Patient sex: M
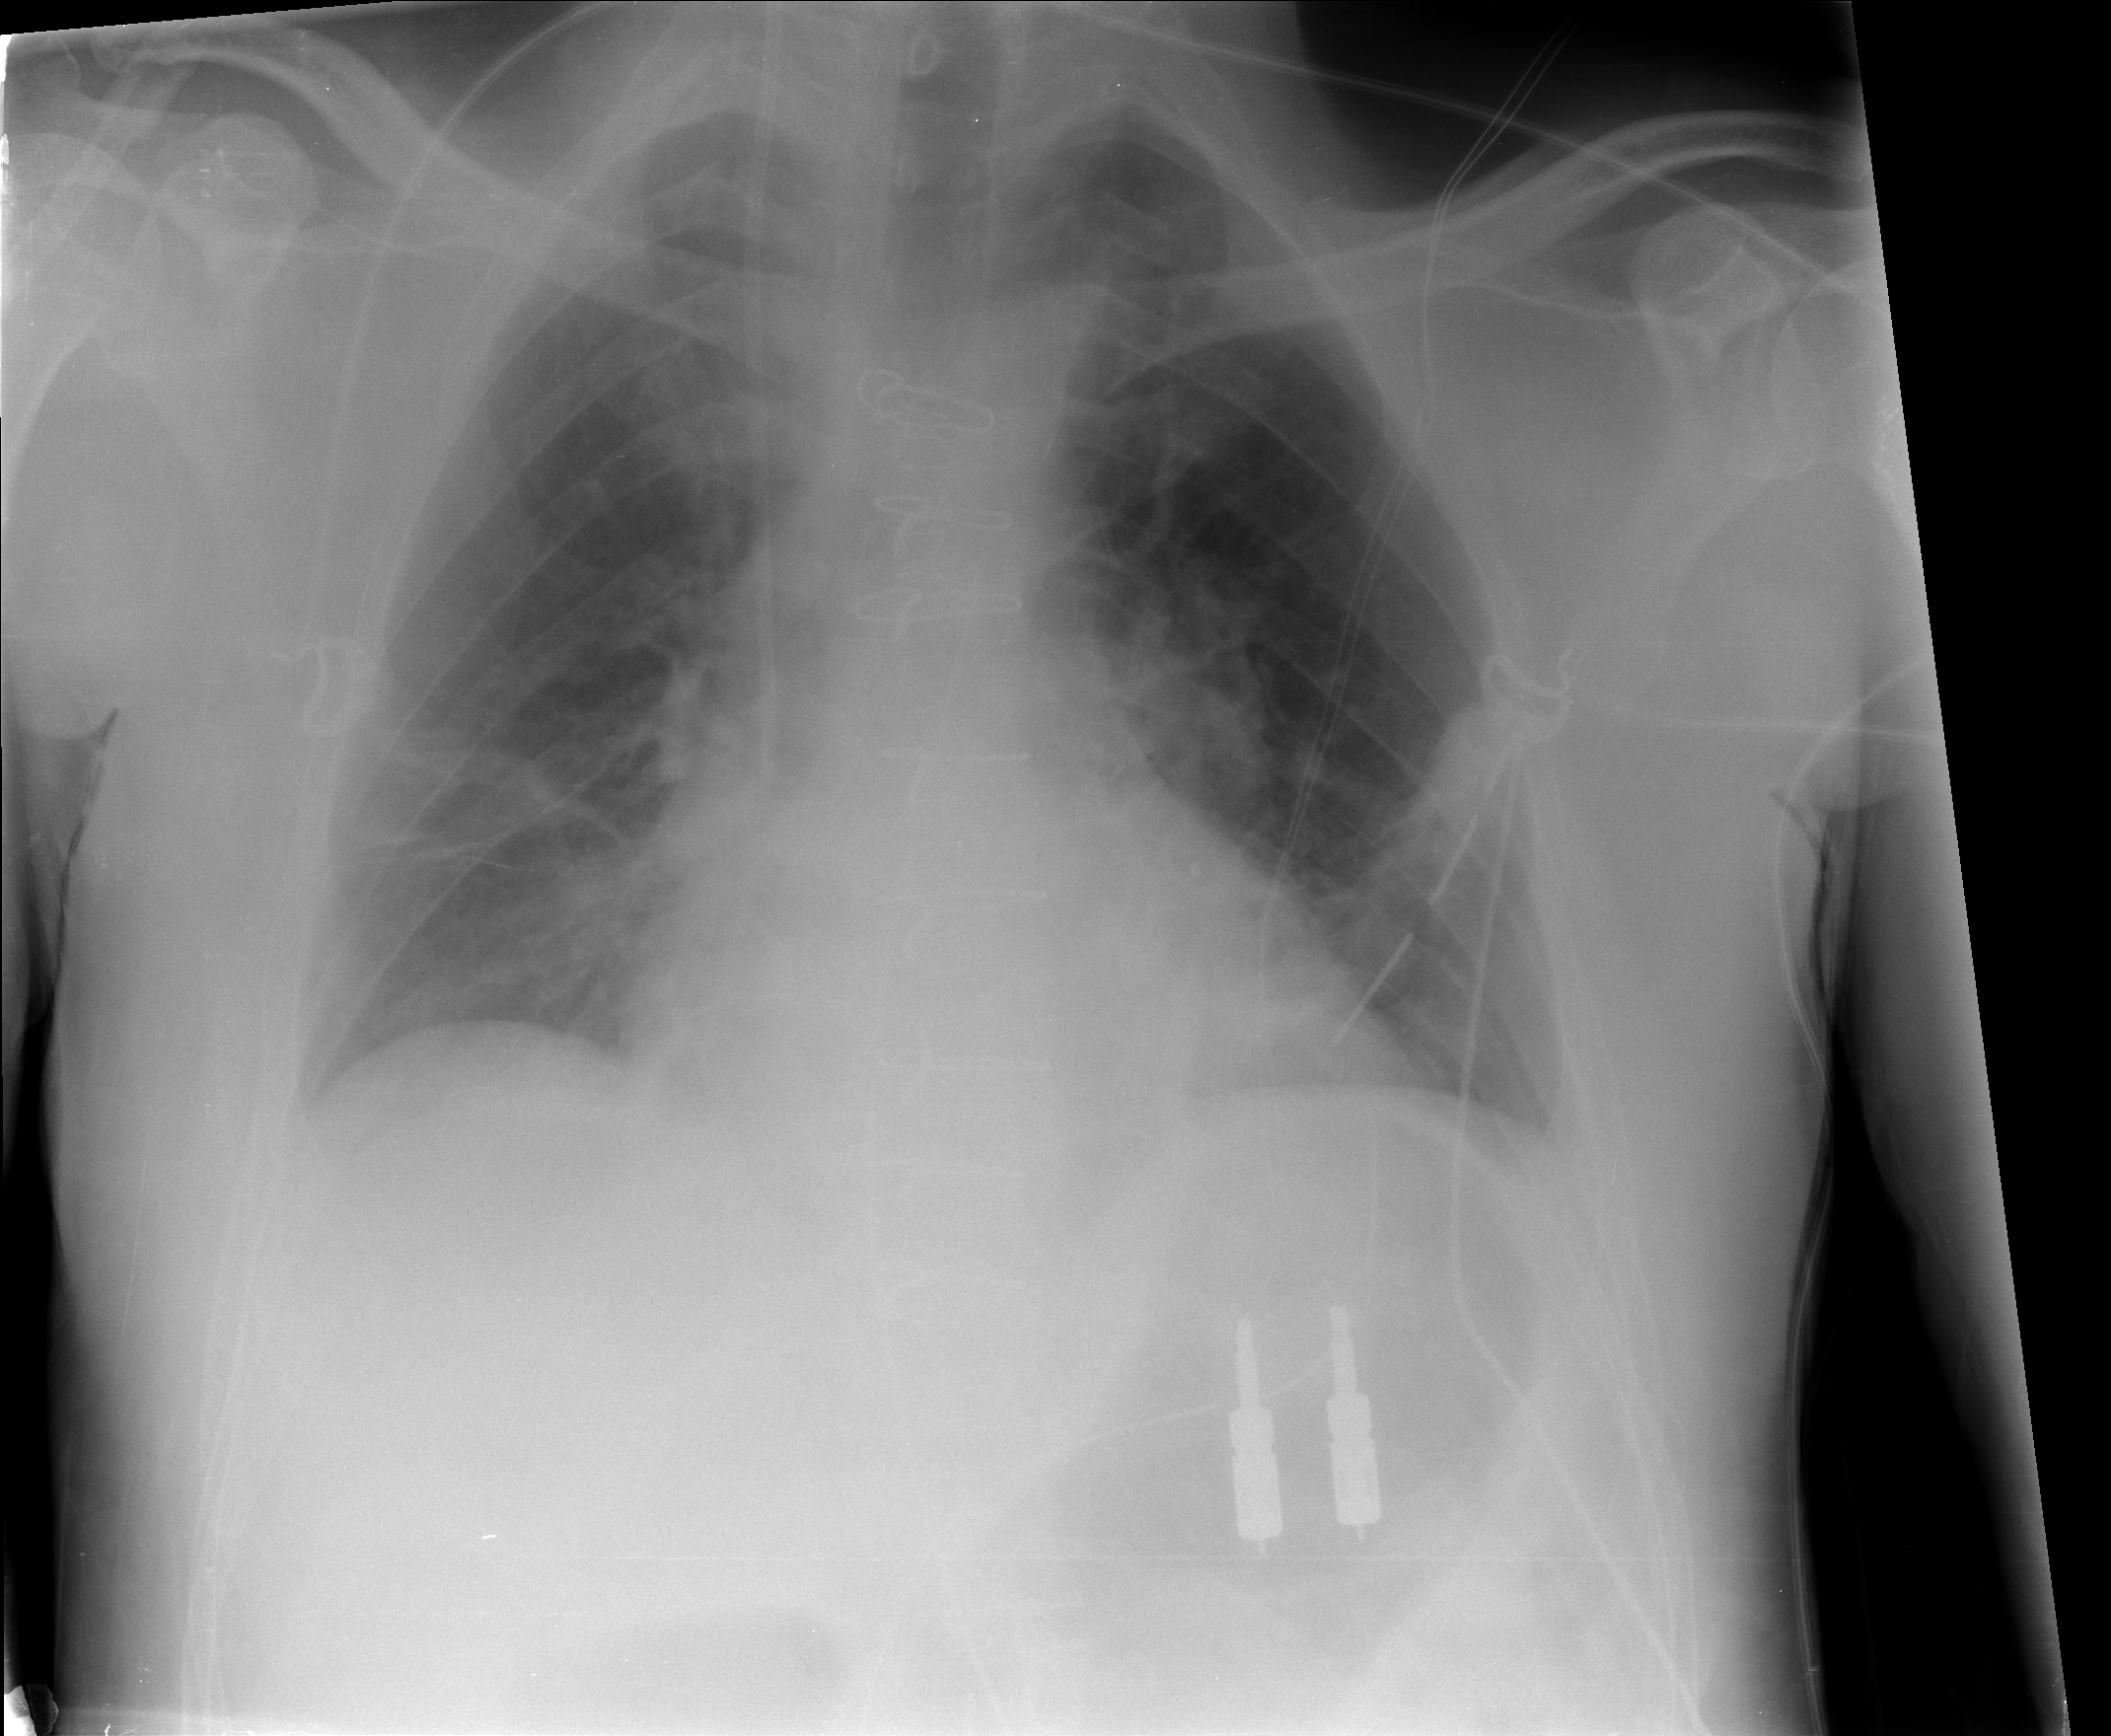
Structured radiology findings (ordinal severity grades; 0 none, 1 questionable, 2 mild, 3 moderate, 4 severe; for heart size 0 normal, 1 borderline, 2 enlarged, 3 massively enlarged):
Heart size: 0
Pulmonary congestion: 0
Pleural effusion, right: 1
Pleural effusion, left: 0
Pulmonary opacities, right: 0
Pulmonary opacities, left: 0
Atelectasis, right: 2
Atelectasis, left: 0